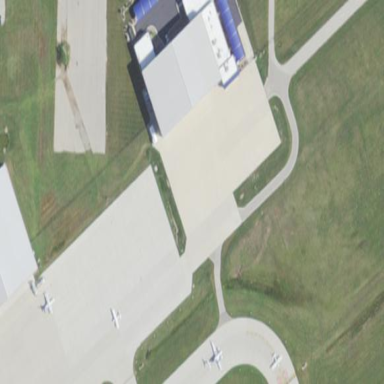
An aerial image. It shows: Hangar building at airport.